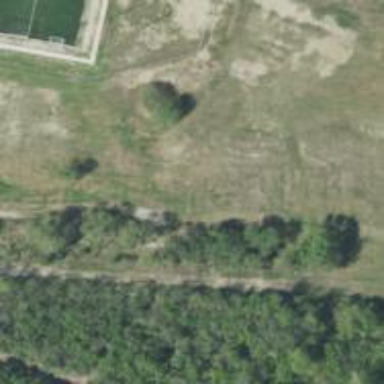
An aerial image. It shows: Disc golf hole.